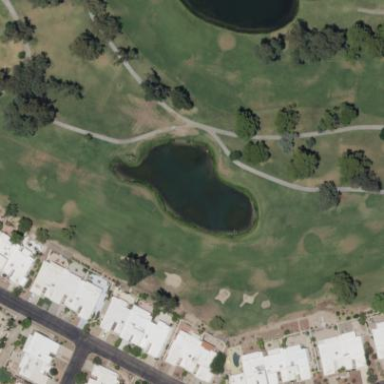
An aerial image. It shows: Water hazard in golf course. The hazard is natural water feature.